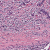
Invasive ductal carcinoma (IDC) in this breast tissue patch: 1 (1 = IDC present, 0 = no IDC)